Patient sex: M
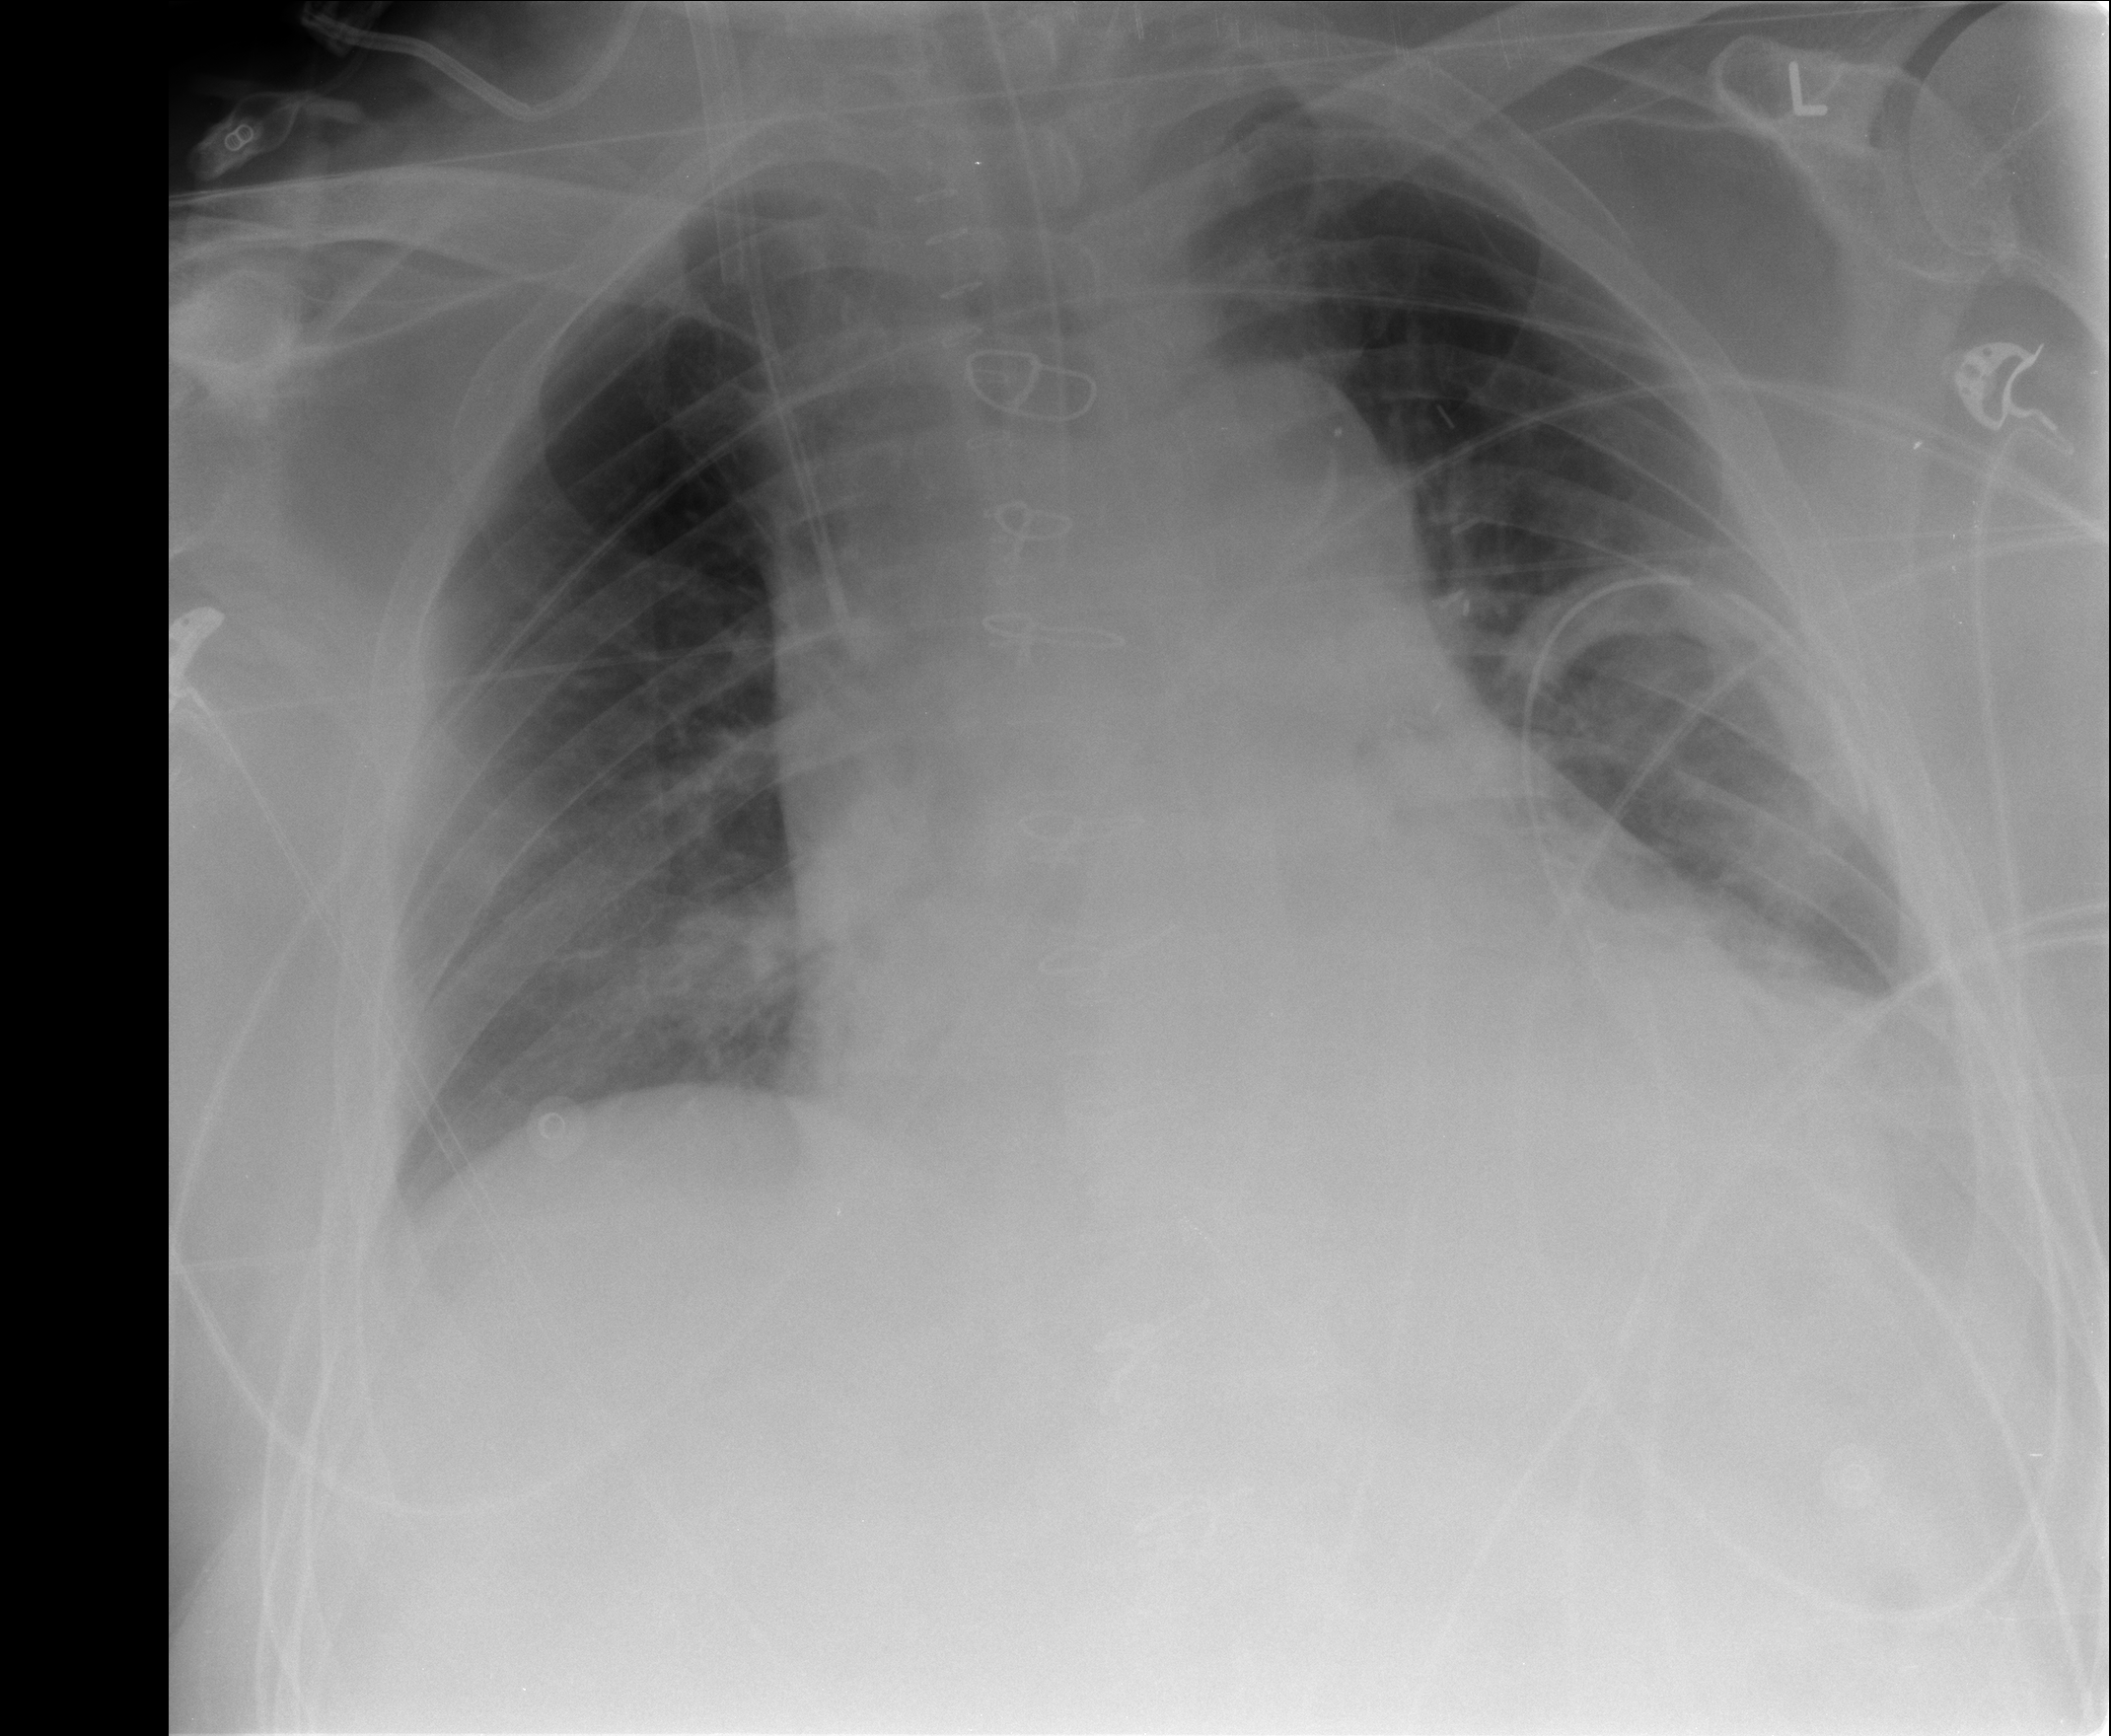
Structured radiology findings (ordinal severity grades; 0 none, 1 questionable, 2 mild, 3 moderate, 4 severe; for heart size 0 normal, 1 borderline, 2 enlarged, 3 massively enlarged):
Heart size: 2
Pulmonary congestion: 0
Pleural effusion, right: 0
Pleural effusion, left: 1
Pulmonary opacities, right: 0
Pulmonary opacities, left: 2
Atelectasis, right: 2
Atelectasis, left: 2